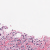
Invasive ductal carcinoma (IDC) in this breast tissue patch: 1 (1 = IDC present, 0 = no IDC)